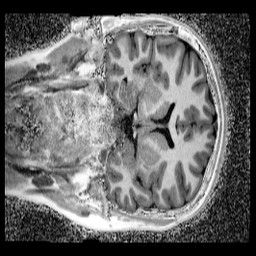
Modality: UNIT1_denoised
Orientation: coronal
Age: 11
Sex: male
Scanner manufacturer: siemens
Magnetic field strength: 3 T
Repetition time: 4 s
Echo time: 0.00299 s